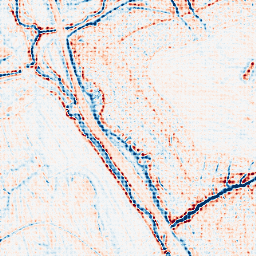
Category: edge_preserving
Decomposition family: bilateral
Decomposition parameters: d: 9
sigma_color: 75
sigma_space: 50
Upsampling method: sinc_blackman
Upsampling parameters: scale: 4
kernel_size: 4
Upsampling scale: 4